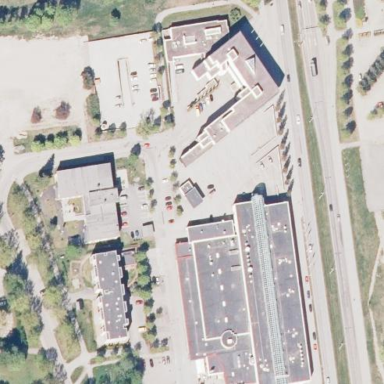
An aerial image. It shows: Retail building.